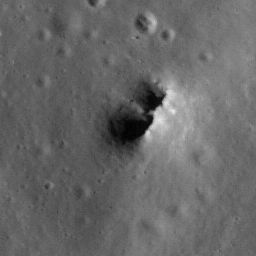
Pit: Copernicus 19a
Host crater: Copernicus
Host type: impact_melt
Lunar coordinates: latitude 10.133, longitude 339.605